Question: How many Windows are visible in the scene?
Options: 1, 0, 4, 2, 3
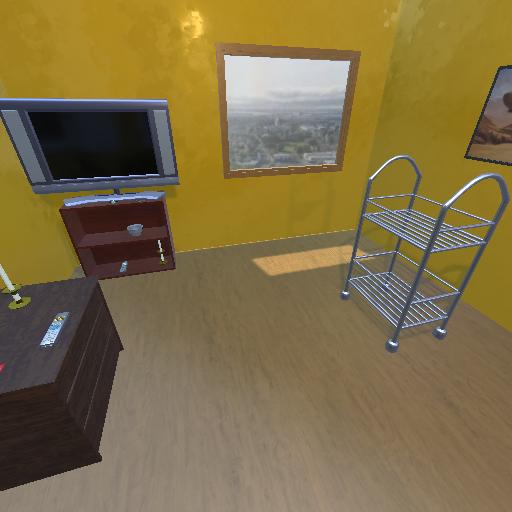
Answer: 1